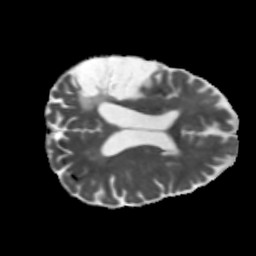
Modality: MD
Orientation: axial
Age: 66
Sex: male
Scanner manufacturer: siemens
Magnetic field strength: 3 T
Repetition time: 5.47 s
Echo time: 0.0854 s